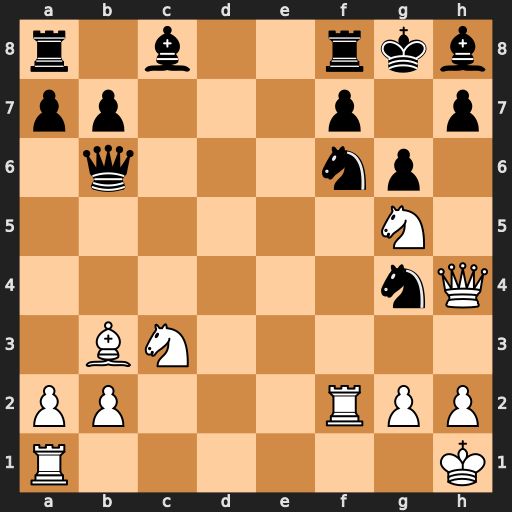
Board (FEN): r1b2rkb/pp3p1p/1q3np1/6N1/6nQ/1BN5/PP3RPP/R6K
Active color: w
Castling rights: -
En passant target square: -
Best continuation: Rxf6 Nxf6 Nd5 h5 Nxb6